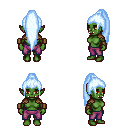
a pixel art fantasy rpg character, female body template, orc, green skin, leather shoulder armor, magenta pants, white cyan extra-long topknot hairstyle, leather bracers, four views (front, back, left, right), 2x2 character sprite sheet, small pixel art, hard edges, no anti-aliasing